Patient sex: M
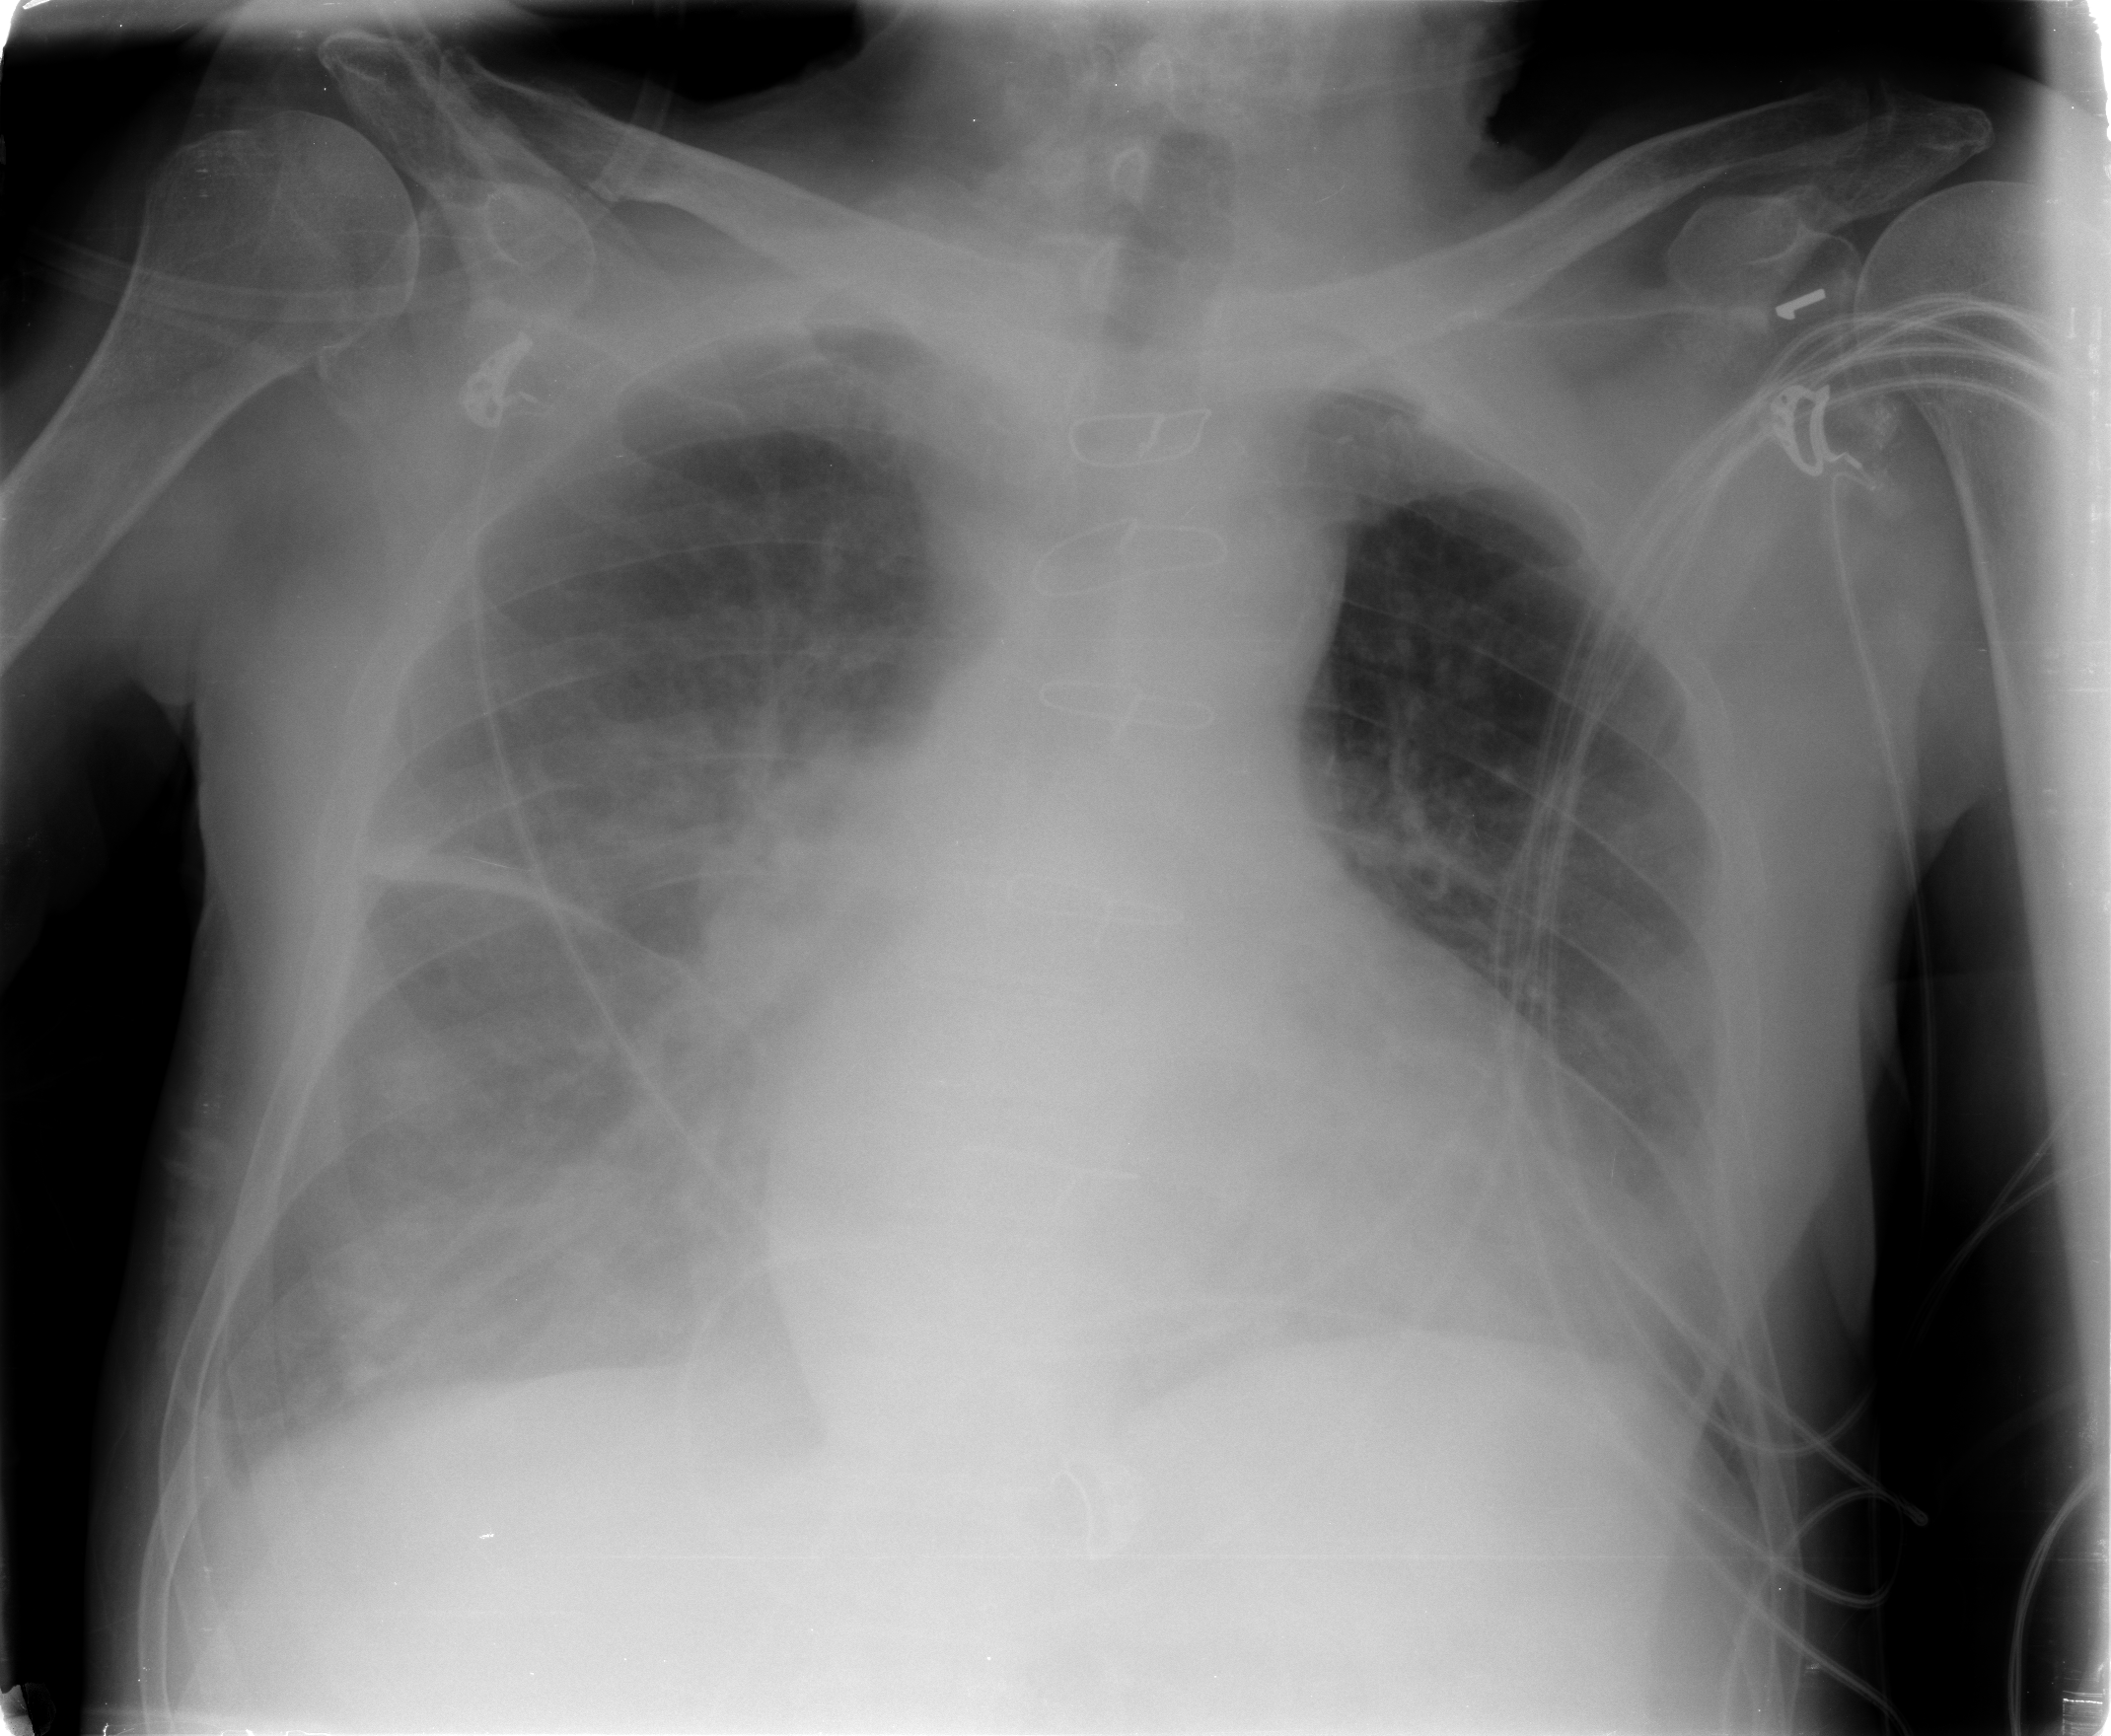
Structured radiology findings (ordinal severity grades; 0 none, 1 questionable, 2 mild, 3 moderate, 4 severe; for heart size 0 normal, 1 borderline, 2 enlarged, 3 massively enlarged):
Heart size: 2
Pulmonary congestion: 0
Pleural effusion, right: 1
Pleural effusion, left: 0
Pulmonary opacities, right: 3
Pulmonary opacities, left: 0
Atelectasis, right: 2
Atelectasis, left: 2